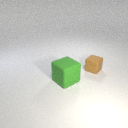
small brown rubber cube behind large green rubber cube